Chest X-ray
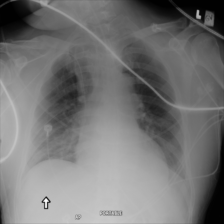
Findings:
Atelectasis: negative
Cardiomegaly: negative
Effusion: negative
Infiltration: negative
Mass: negative
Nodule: negative
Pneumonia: negative
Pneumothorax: negative
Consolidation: negative
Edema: negative
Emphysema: negative
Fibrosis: negative
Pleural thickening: negative
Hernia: negative